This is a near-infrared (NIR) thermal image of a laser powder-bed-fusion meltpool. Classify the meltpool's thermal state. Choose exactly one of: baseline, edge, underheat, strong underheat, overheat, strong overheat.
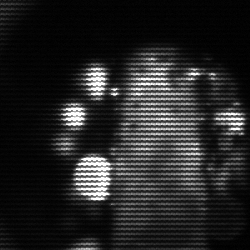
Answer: strong underheat